Question:
Suppose you are trying to create a synthetic image 10x10 represented by a matrix of values (numpy array). This image has three blocked sections. In the upper left block, columns 0-4 and rows 0-4, the value will be 1. the right block, columns 5-9 and rows 0-9, will be 0. the remaining area, columns 0-4 and row 5-9, will be 2.(see attached image)
What is the fastest way to create such an object? I understand that you could create an array of zeros and iteratively change the values in each column, but I also understand this is not an efficient method. I assume it involves simply generating the array using np.array, but I'm not quite sure of the syntax.
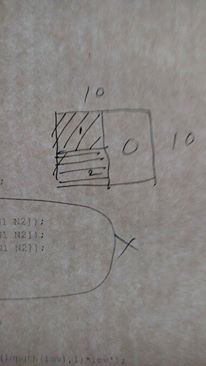
Answer: My first thought is to create an 'empty' array of '0', and then fill the blocks of '1' and '2'. E.g.
'''
In [145]: C = np.zeros((10,10), int)
In [146]: C[:4,:4]=1
In [147]: C[:4,5:9]=2
In [148]: C
Out[148]:
array([[1, 1, 1, 1, 0, 2, 2, 2, 2, 0],
[1, 1, 1, 1, 0, 2, 2, 2, 2, 0],
[1, 1, 1, 1, 0, 2, 2, 2, 2, 0],
[1, 1, 1, 1, 0, 2, 2, 2, 2, 0],
[0, 0, 0, 0, 0, 0, 0, 0, 0, 0],
[0, 0, 0, 0, 0, 0, 0, 0, 0, 0],
[0, 0, 0, 0, 0, 0, 0, 0, 0, 0],
[0, 0, 0, 0, 0, 0, 0, 0, 0, 0],
[0, 0, 0, 0, 0, 0, 0, 0, 0, 0],
[0, 0, 0, 0, 0, 0, 0, 0, 0, 0]])
'''
You could also make the blocks (with 'np.ones' etc), and concatenate them. 'hstack' and 'vstack' are just alternative APIs for concatenate. But concatenate ends up using, in compiled code, this initialize and assign method. It's a good idea to be familiar with both methods.